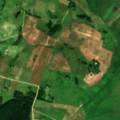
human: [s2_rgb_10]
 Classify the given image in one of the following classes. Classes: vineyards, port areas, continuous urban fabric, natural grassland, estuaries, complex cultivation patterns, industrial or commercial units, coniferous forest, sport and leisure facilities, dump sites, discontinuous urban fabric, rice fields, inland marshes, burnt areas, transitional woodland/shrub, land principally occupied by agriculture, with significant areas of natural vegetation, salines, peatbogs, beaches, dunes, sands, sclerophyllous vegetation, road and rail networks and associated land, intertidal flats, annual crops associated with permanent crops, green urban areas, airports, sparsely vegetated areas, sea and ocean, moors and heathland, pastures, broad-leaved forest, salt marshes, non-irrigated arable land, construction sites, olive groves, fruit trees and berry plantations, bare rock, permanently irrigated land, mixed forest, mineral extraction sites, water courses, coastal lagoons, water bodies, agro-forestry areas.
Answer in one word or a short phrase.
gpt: pastures, complex cultivation patterns, land principally occupied by agriculture, with significant areas of natural vegetation, mixed forest